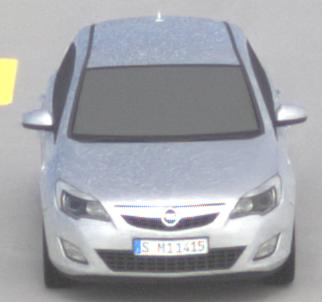
Make: Opel
Model: Astra 1.4 ecoFlex
Detailed model: Astra (J)
Model produced from: 2009/12
Model produced until: 2010/12
Doors: 5
Color: white
Road condition: dry road
Daytime: midday
Contrast: medium contrast